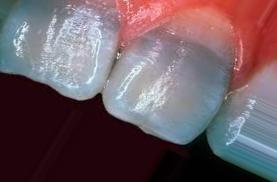
Condition: Tooth Discoloration